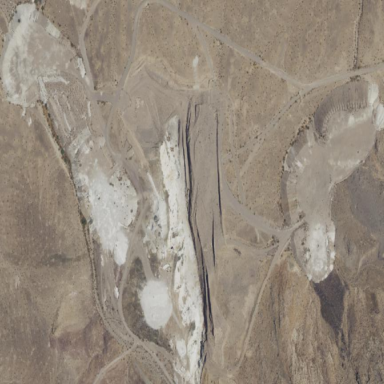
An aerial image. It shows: Quarry area.